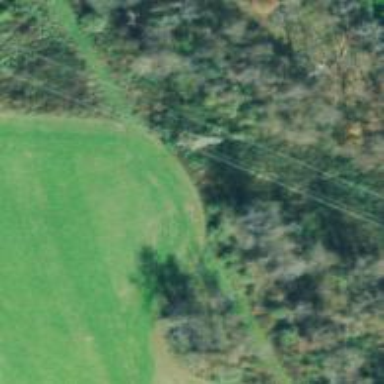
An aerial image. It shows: Lattice structure tower used for power distribution.